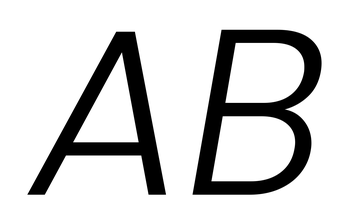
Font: Poppins-LightItalic